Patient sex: M
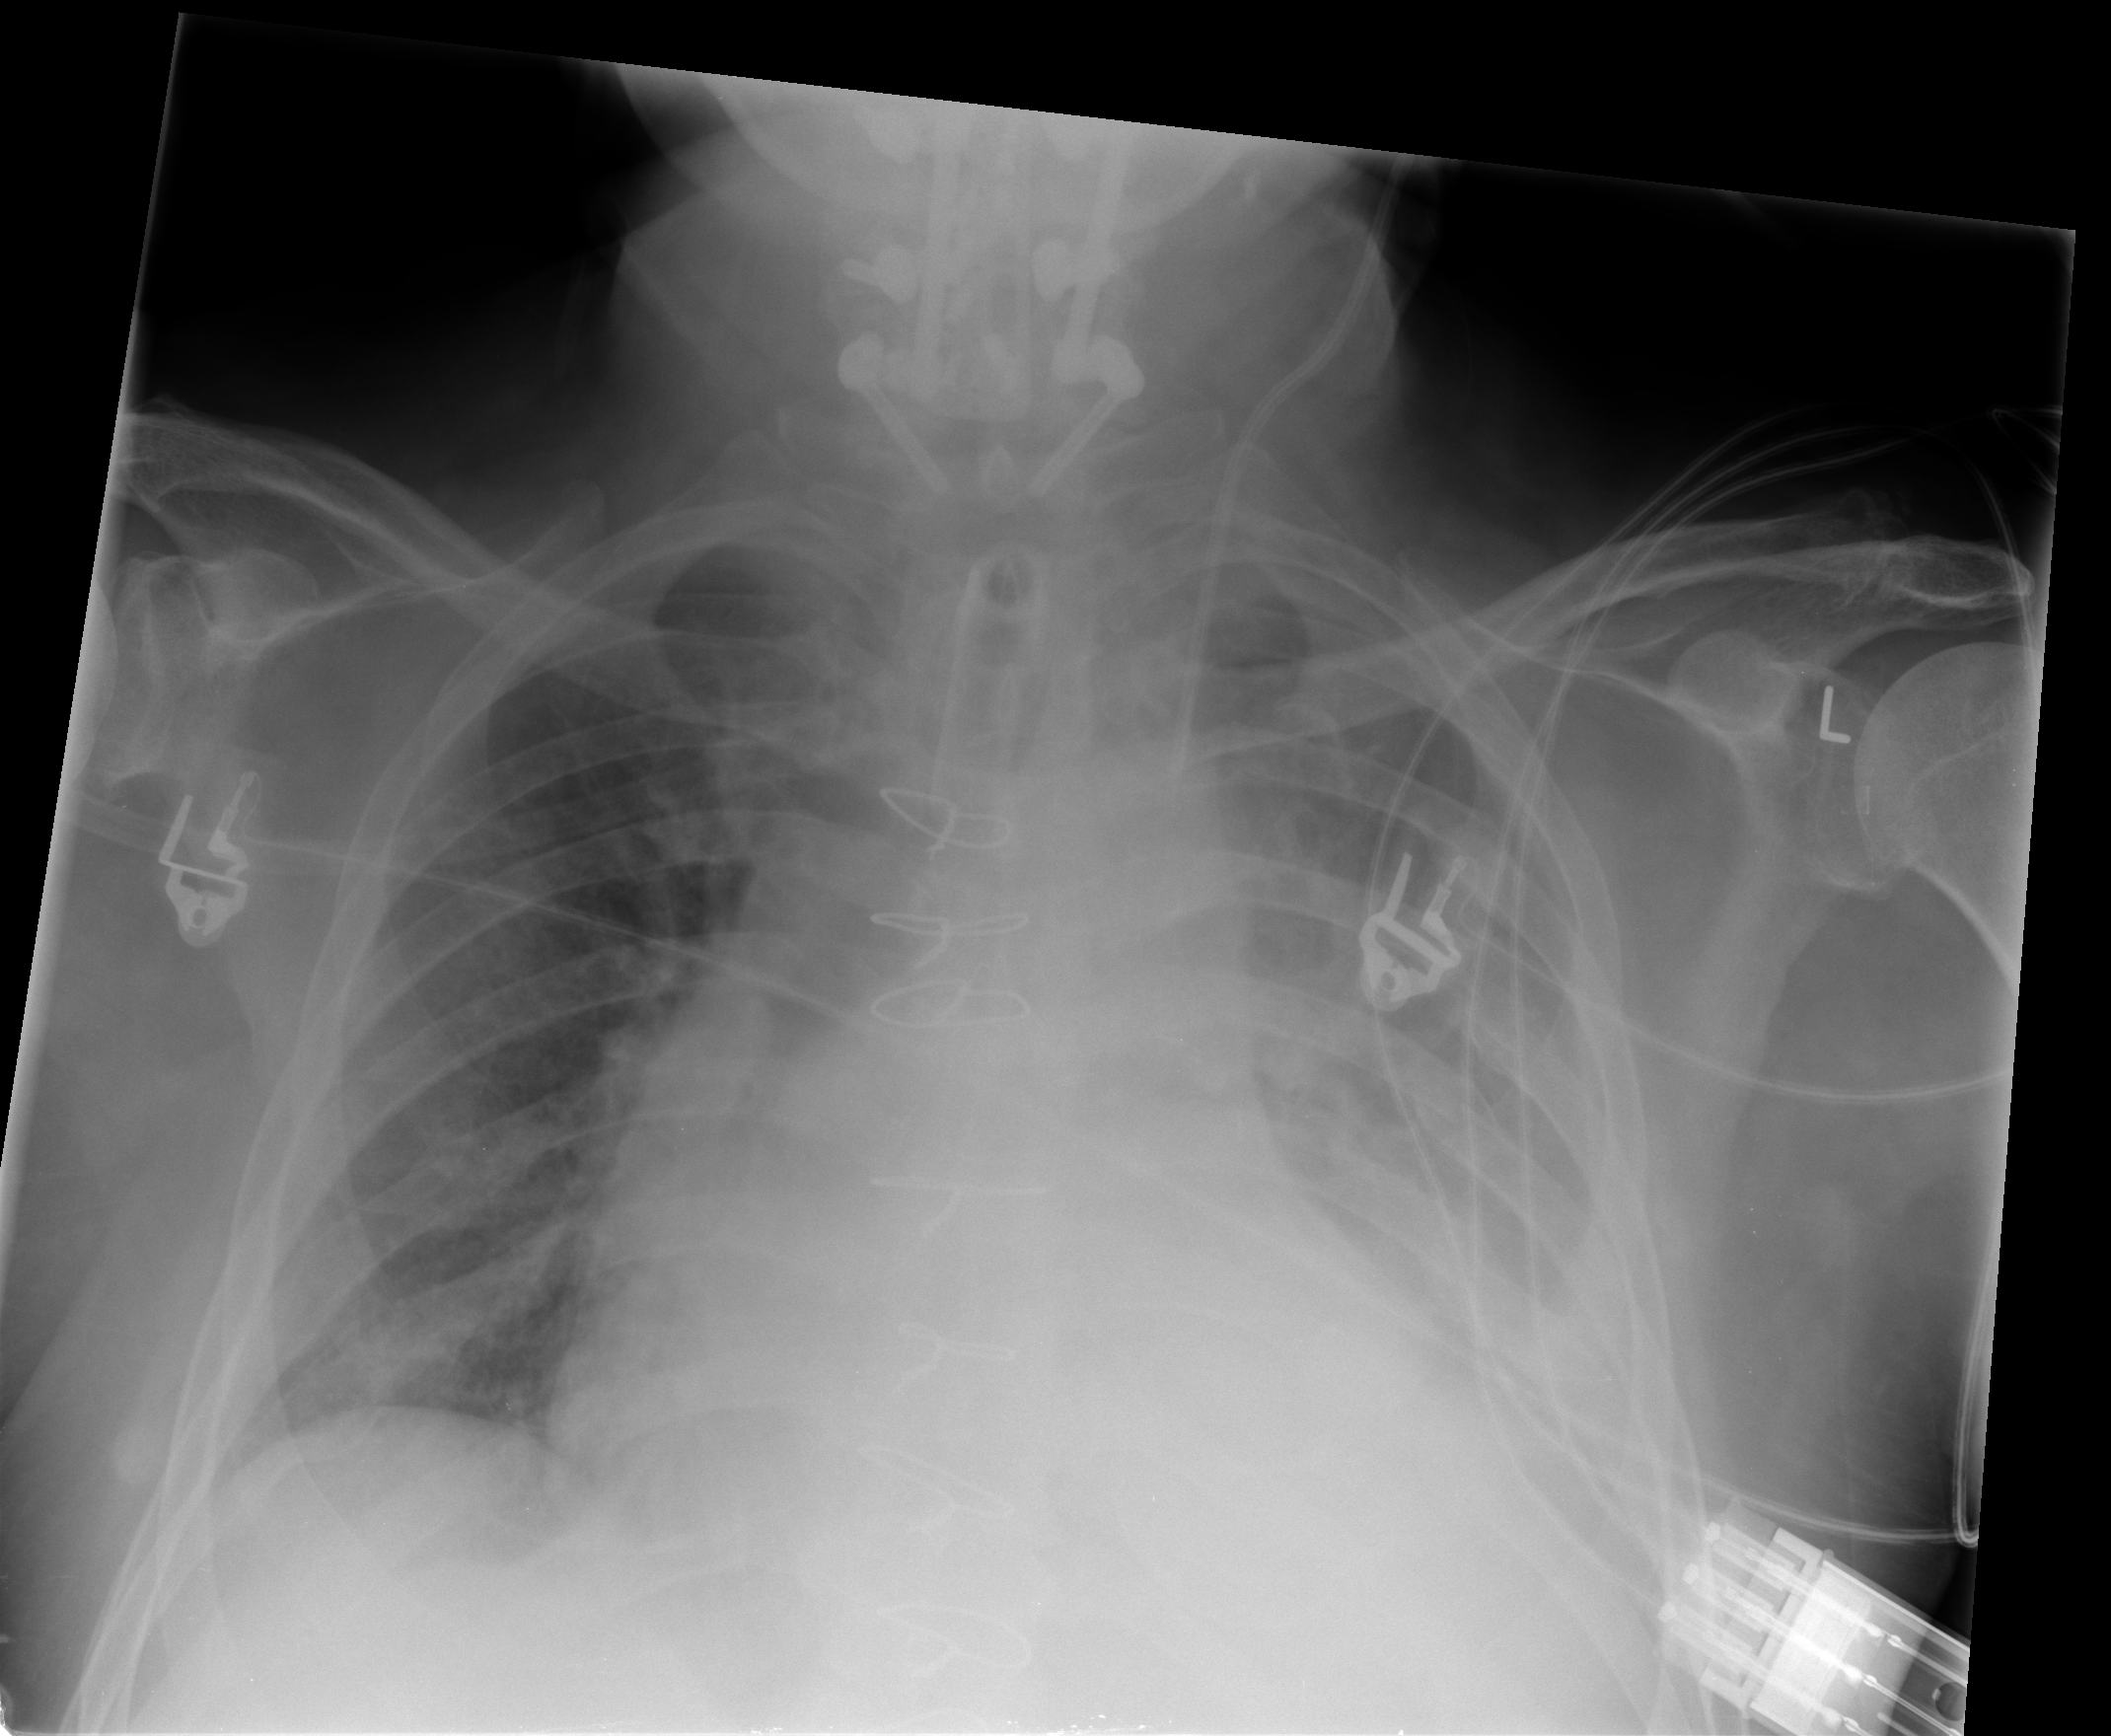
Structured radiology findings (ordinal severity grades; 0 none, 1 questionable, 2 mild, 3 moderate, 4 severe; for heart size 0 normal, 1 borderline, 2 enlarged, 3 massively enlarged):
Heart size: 3
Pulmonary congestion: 2
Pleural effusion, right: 0
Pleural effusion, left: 2
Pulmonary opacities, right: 0
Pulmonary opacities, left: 0
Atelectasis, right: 1
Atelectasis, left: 2